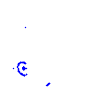
Particle: kaon